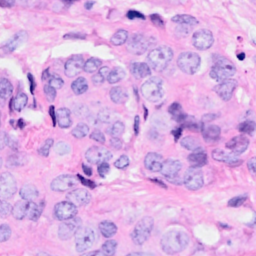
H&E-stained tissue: Breast